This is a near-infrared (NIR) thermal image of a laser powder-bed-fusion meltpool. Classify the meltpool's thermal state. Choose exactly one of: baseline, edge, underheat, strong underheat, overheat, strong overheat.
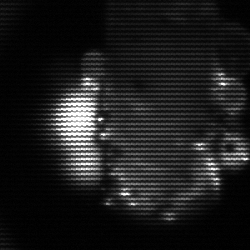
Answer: strong underheat